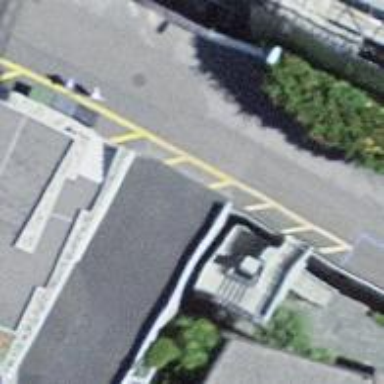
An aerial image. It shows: Parking entrance.